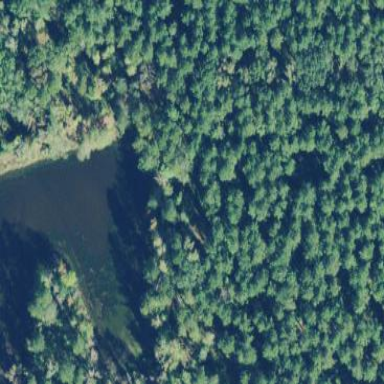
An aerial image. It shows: Serene pond surrounded by nature.